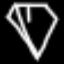
Label: diamond